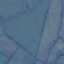
Land use / land cover: Pasture